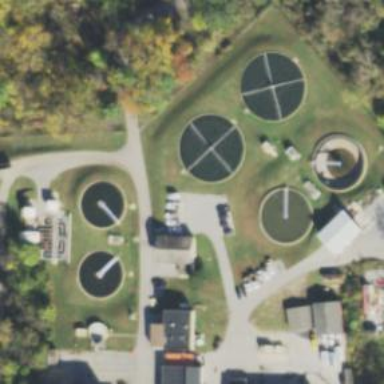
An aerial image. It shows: Wastewater plant.